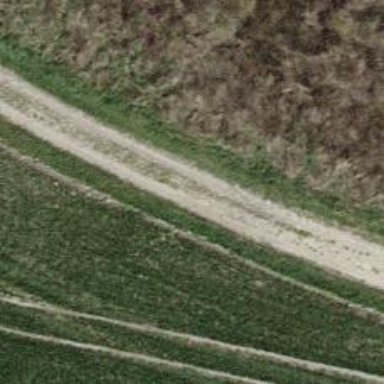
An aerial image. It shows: Track with compacted grade 2 surface.